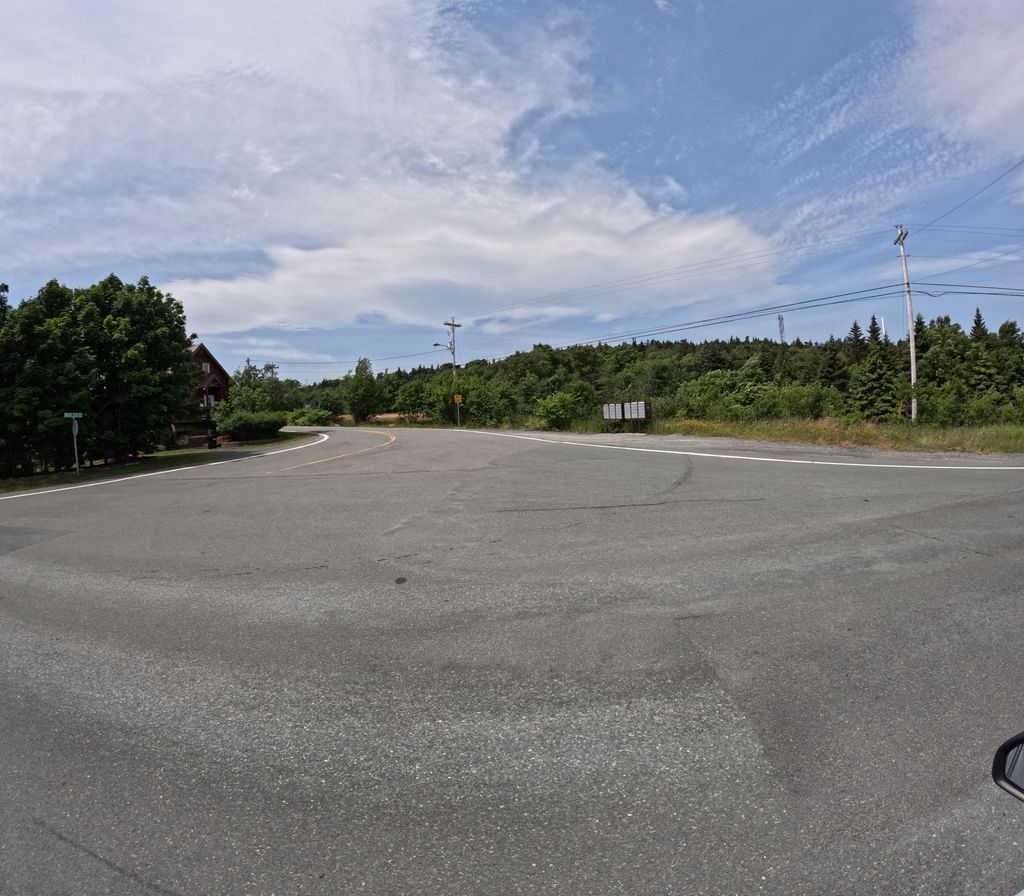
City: st_johns